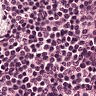
Metastatic tissue present: no